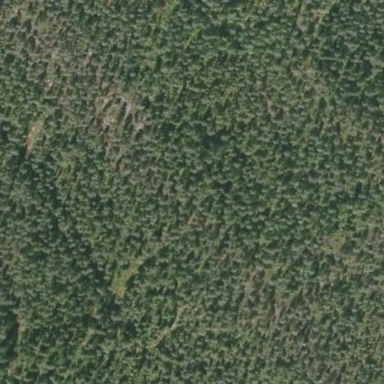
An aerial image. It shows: Needle-leaved woodland.